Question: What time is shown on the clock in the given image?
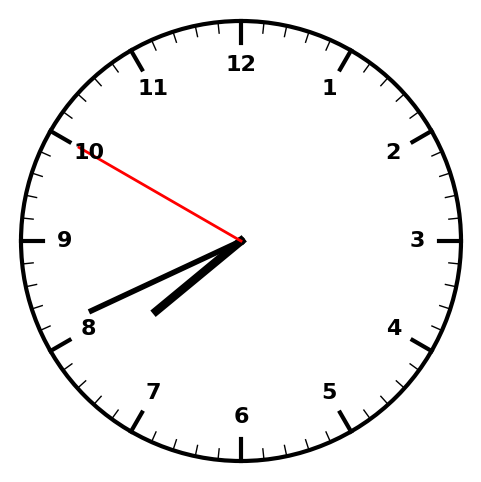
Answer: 07:40:50